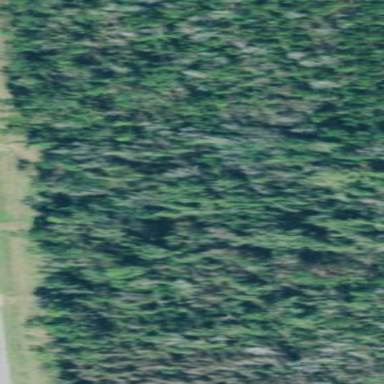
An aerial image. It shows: Mixed woodland with various types of leaves.